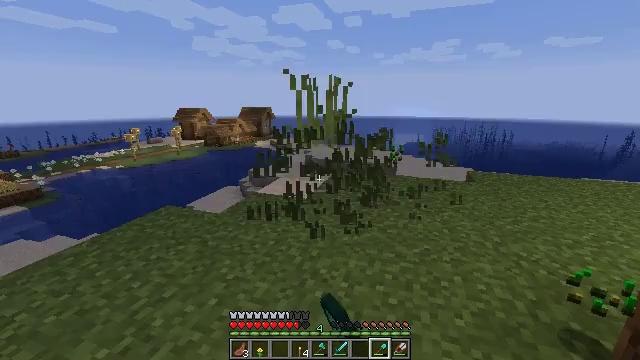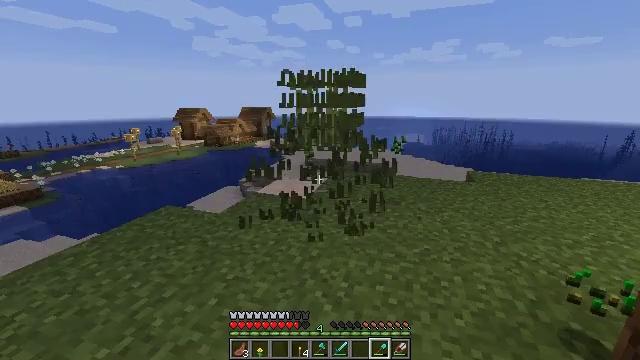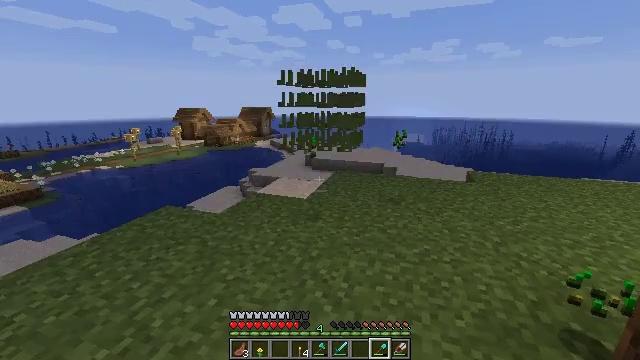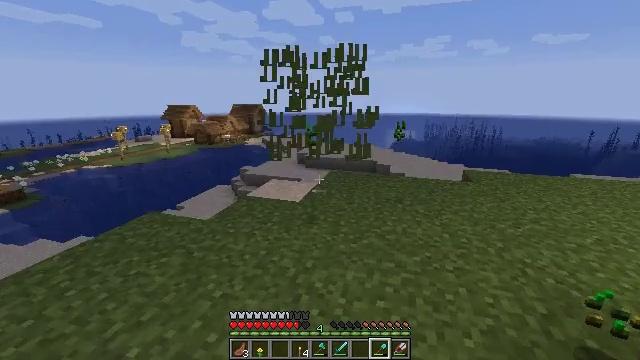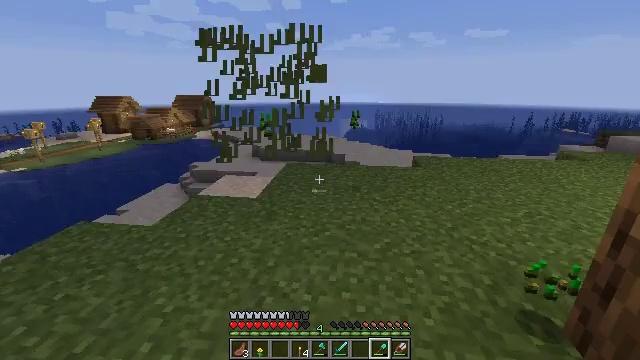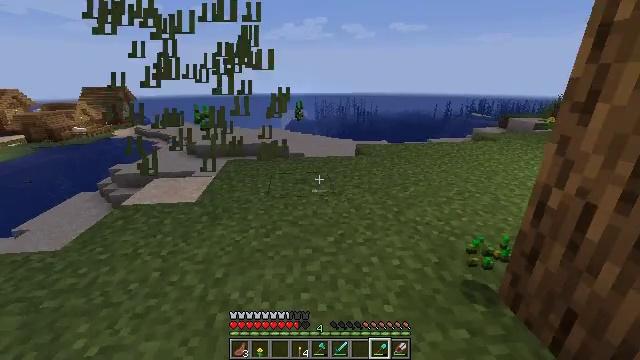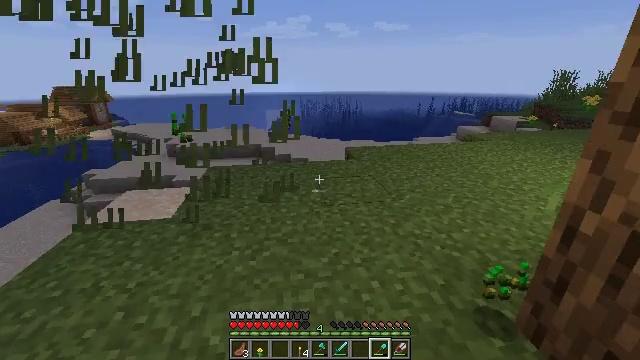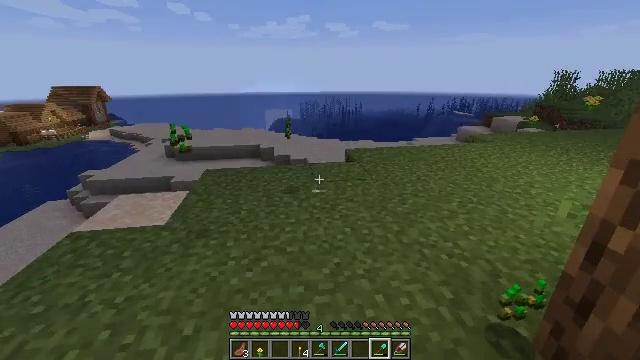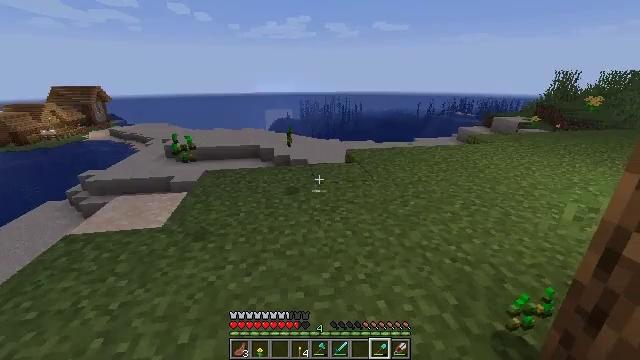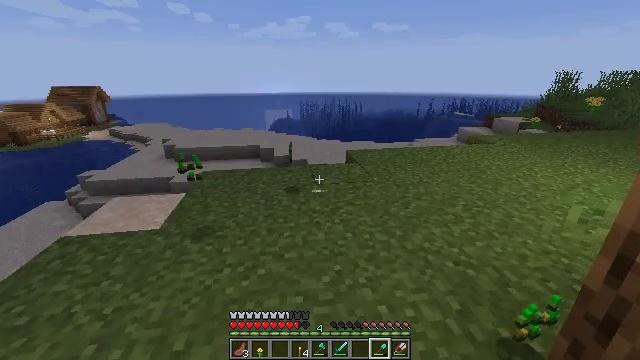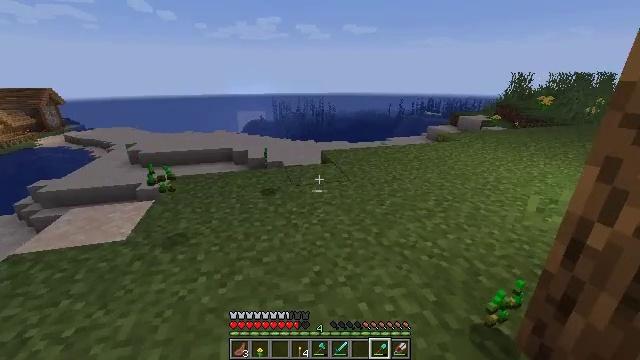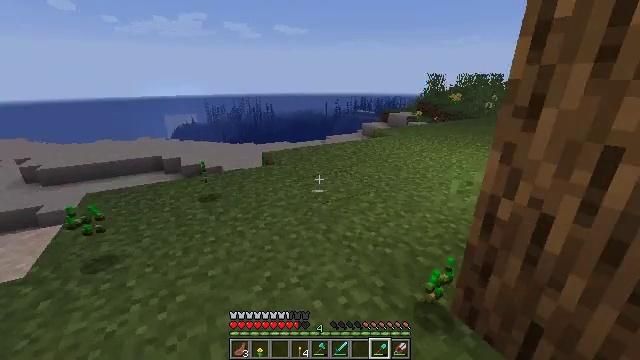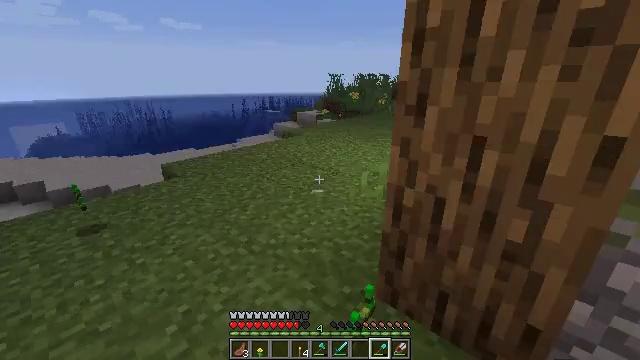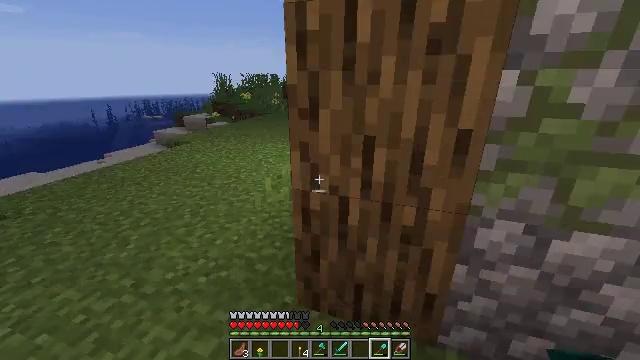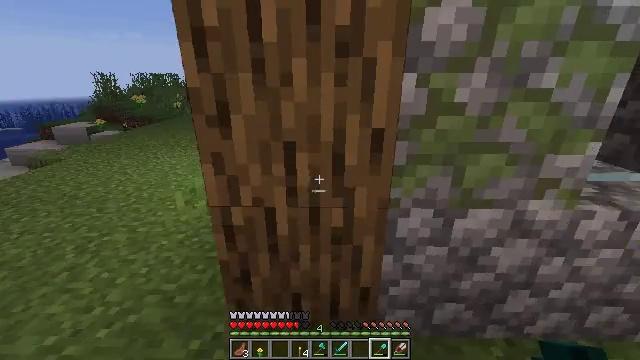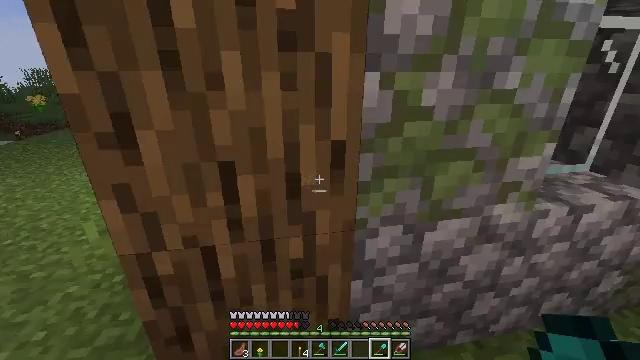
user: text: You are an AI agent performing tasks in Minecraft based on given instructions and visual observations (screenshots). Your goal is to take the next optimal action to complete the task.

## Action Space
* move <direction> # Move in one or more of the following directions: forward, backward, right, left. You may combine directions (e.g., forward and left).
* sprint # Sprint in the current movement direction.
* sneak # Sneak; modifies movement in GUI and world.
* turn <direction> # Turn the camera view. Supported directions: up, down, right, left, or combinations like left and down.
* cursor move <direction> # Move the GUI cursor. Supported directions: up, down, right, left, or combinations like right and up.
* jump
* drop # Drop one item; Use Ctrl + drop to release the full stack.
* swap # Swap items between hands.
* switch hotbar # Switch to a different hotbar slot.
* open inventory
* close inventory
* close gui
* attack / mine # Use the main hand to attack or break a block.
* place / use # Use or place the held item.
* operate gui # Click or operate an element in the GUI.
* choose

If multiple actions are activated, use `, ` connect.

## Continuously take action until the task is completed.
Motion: motion action
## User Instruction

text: Mine the dandelion from the ground.
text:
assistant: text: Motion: attack / mine
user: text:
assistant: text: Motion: move forward, attack / mine
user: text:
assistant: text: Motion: move forward, turn right, attack / mine
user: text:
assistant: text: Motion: move forward, turn right and down, attack / mine
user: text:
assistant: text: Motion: move forward, turn right and down
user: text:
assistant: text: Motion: move forward, turn right
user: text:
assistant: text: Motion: no_op
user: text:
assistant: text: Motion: no_op
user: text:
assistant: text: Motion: no_op
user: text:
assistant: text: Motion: turn right
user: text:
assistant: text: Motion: turn right
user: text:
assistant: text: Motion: move forward, turn right
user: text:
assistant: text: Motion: move forward, turn right
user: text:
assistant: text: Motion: move forward, turn right
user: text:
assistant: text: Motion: move forward, turn right
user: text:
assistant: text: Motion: move forward, turn right
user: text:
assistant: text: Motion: move forward
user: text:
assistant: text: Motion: move forward
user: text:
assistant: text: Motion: move forward
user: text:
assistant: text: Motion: move forward, turn right
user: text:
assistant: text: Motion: move forward, sprint, turn right and down
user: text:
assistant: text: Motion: move forward, sprint, turn right and up
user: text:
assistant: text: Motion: move forward, sprint, turn right and up
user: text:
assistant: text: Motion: move forward, turn right and up
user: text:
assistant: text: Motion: move forward, sprint
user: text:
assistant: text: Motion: move forward, sprint
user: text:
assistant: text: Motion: move forward, sprint
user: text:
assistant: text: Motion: move forward, sprint, turn left
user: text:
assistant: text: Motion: move forward
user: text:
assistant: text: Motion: move forward, sprint